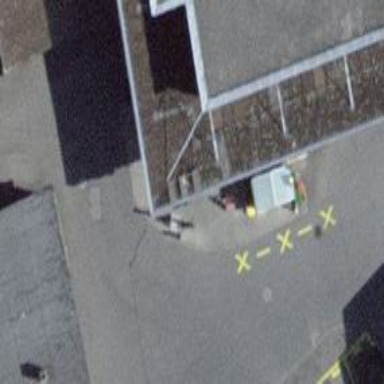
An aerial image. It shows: Post box is visible.